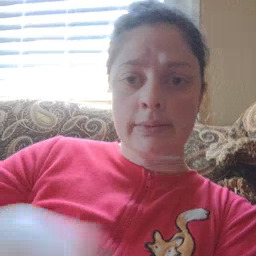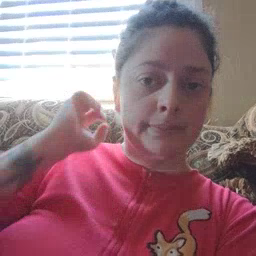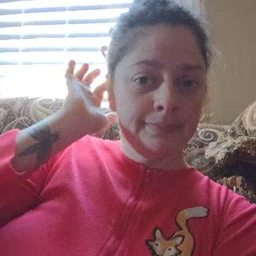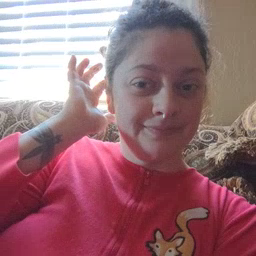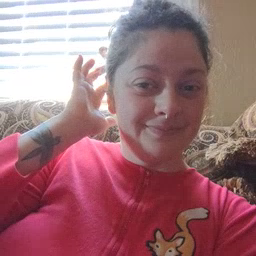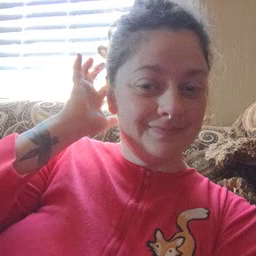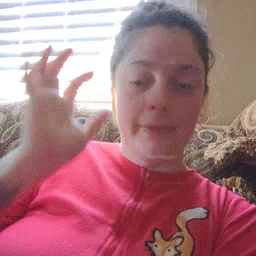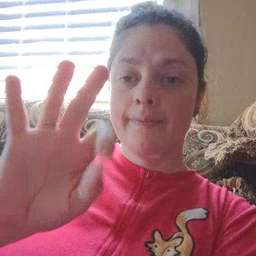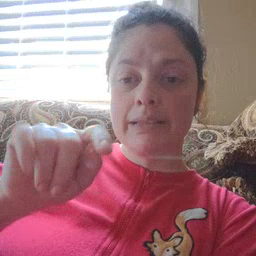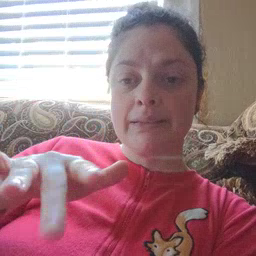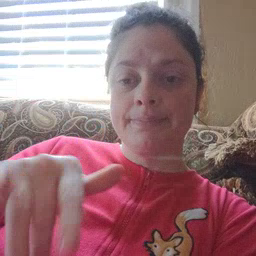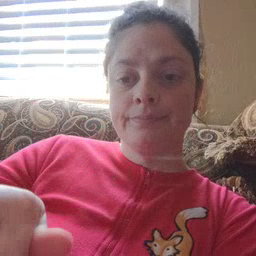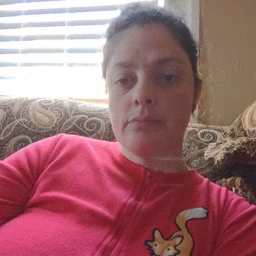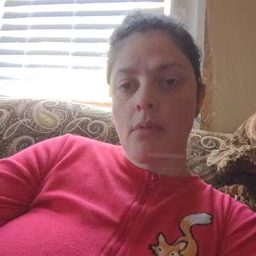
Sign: feet